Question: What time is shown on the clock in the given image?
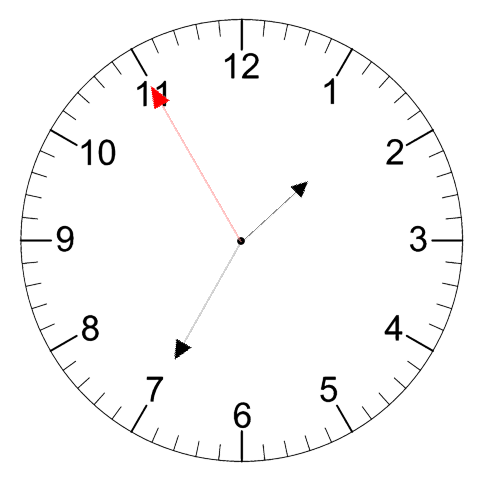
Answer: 01:34:55